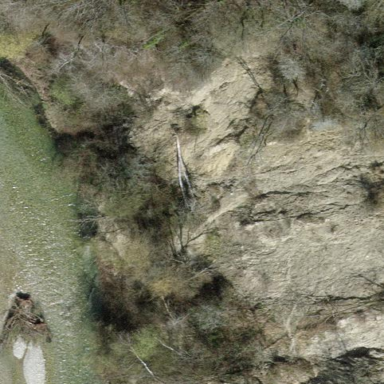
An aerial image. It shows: Natural scree.